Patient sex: F
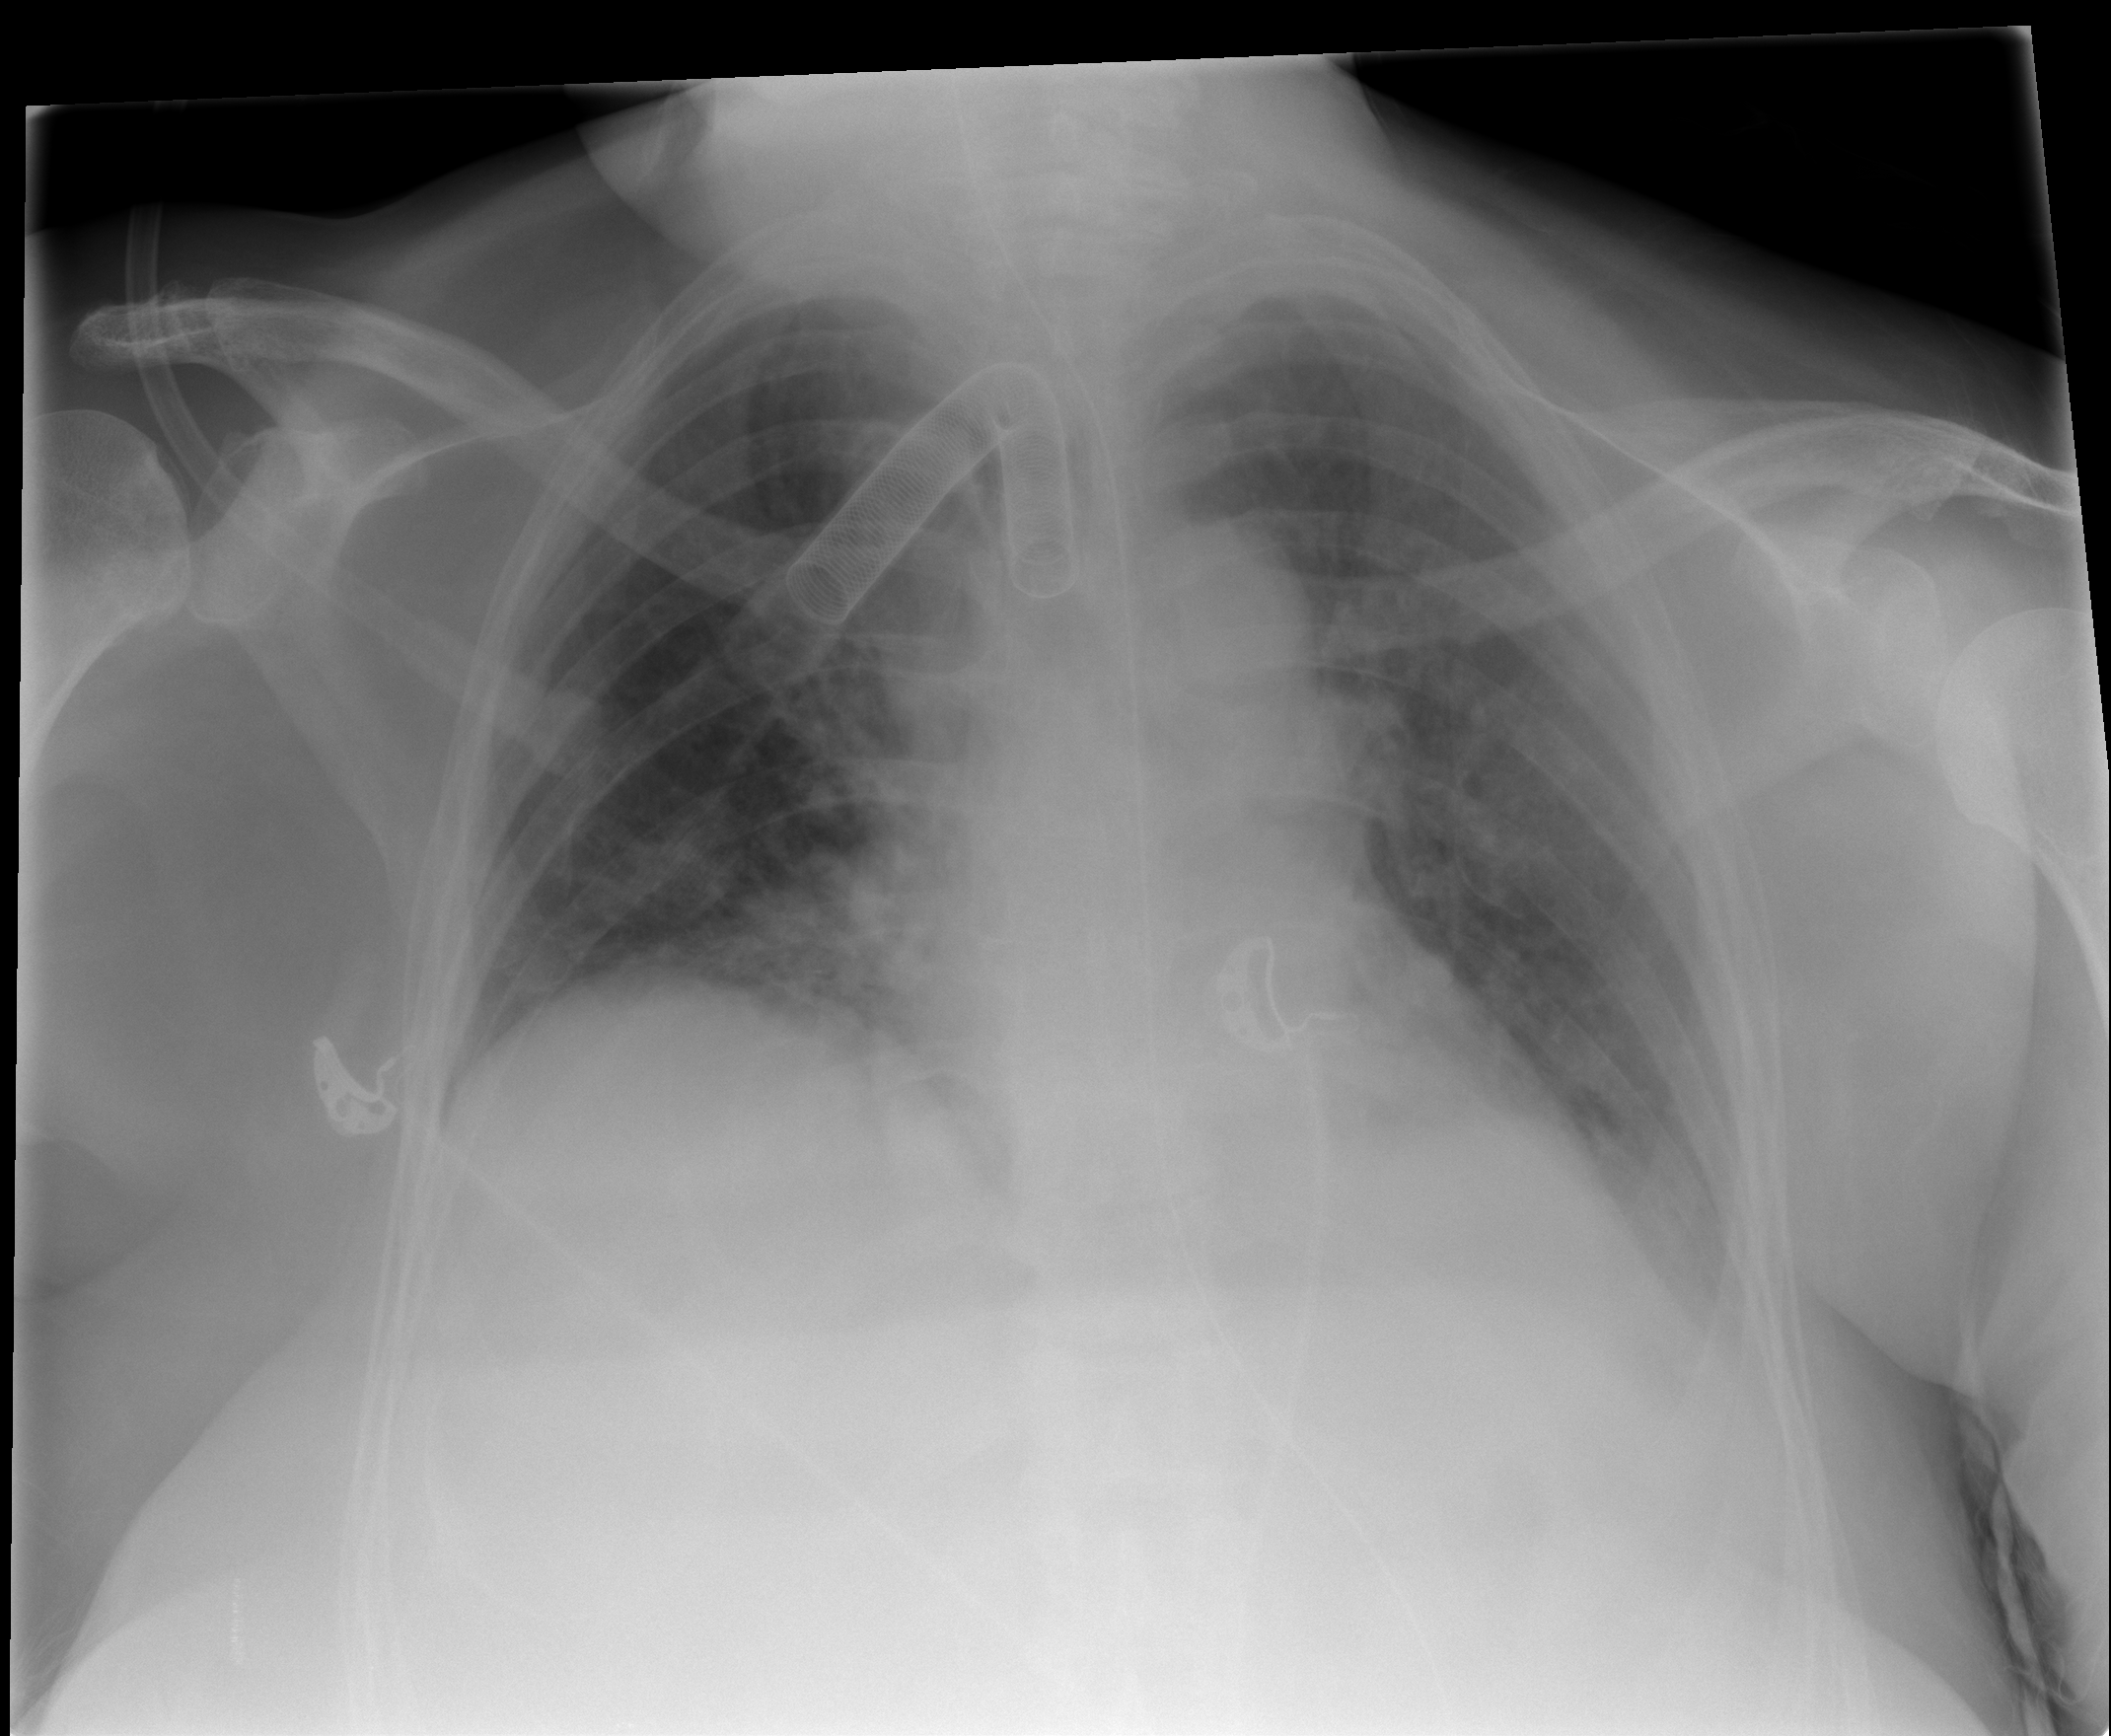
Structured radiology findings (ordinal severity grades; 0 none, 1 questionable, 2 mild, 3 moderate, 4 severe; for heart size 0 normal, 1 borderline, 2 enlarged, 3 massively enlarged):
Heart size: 0
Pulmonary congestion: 1
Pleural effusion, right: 1
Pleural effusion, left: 0
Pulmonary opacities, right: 0
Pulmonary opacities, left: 0
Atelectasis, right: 0
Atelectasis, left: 0